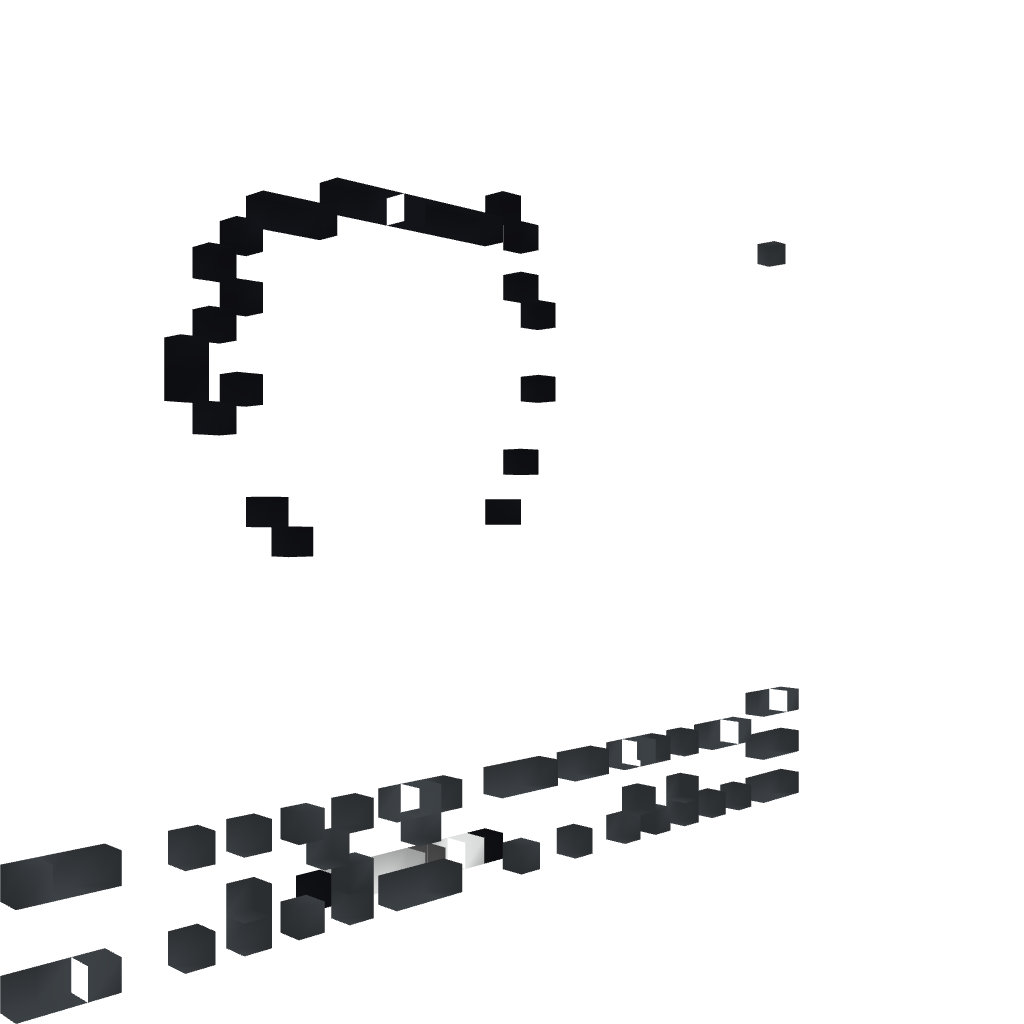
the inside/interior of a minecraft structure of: I Like Trains Kid - By Cybersneeze